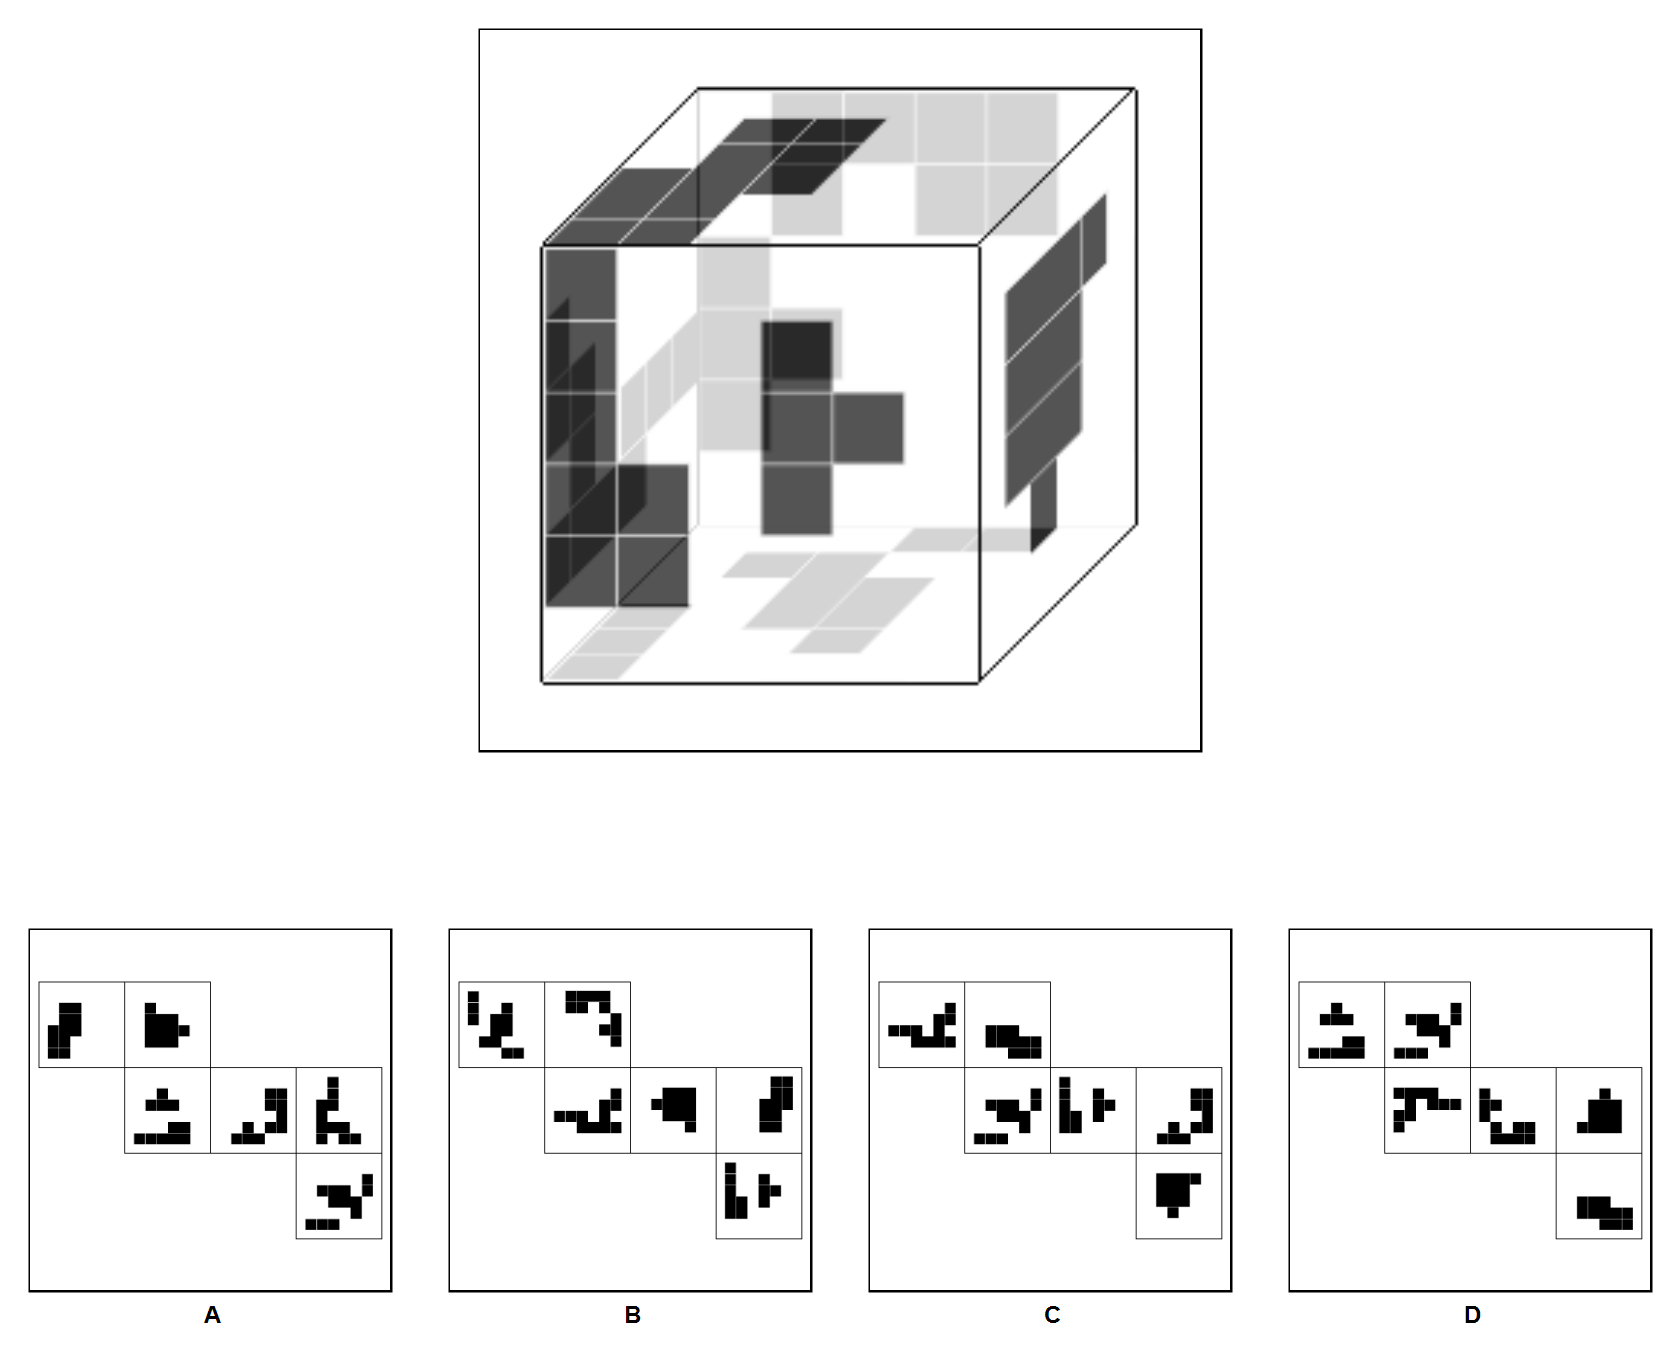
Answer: D